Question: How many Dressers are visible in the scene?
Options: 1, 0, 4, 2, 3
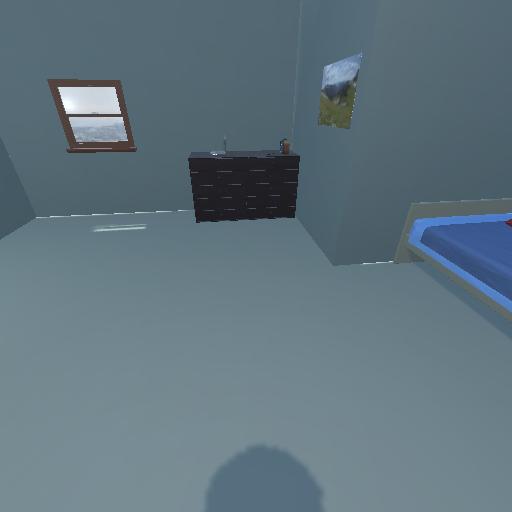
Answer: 1